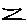
Label: zigzag